Interaction volume radius: 5 \u00c5
Interaction volume height: 15 \u00c5
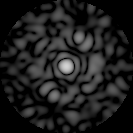
Disorder parameter: 0.8383